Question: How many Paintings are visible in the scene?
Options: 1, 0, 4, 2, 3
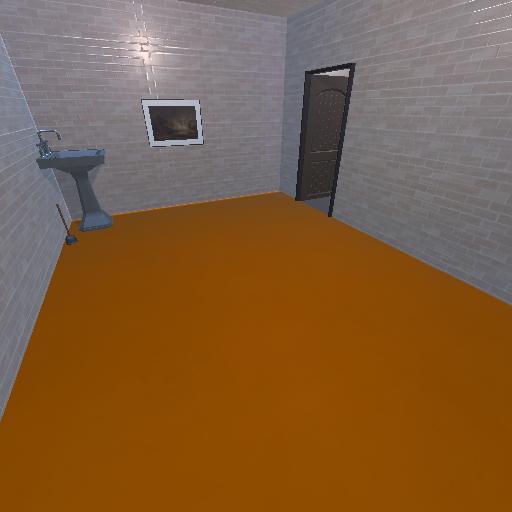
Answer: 1